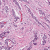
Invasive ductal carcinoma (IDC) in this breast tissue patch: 1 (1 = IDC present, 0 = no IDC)